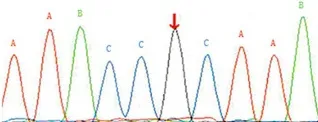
Protein conformation after amino acid mutation.
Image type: chart (chart)